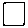
Label: square